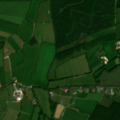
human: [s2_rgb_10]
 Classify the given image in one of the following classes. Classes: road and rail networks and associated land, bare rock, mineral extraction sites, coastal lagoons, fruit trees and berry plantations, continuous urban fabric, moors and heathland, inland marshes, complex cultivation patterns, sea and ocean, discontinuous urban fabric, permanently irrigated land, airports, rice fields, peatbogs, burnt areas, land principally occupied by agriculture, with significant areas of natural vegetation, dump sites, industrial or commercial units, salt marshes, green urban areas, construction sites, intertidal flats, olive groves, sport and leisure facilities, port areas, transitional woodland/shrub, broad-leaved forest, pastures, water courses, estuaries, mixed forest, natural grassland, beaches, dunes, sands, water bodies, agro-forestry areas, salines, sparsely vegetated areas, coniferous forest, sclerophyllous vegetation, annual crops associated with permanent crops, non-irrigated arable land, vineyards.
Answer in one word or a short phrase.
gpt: pastures, coniferous forest, transitional woodland/shrub